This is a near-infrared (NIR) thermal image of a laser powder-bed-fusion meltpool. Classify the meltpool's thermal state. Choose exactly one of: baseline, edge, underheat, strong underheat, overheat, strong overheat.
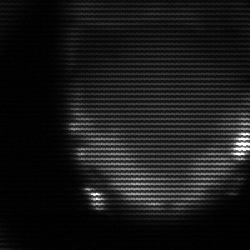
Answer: edge